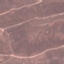
Land use / land cover: HerbaceousVegetation